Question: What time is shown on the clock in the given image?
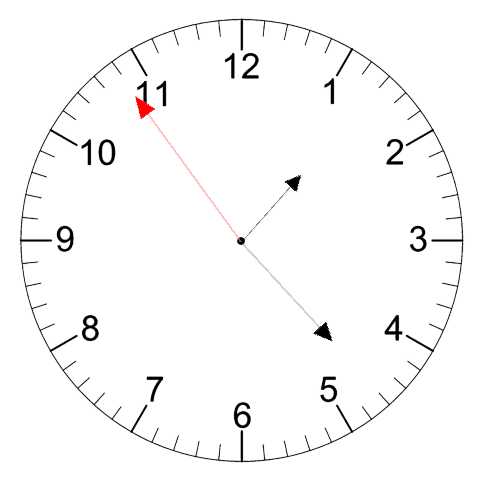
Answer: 01:22:54